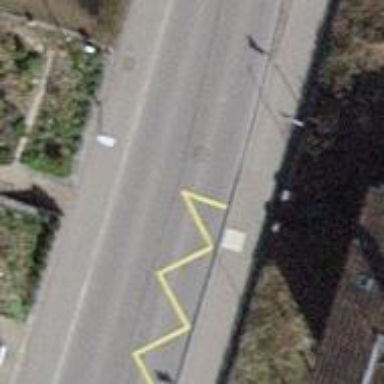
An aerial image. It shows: Bus stop equipped with public transport stop position.